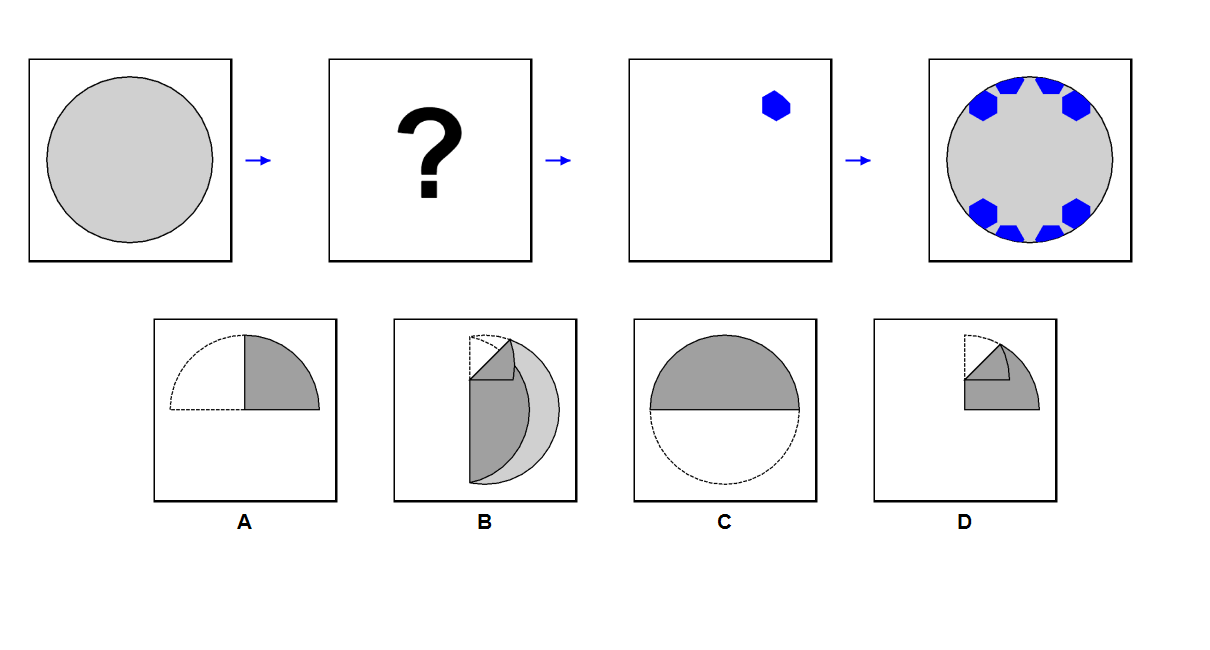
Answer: B